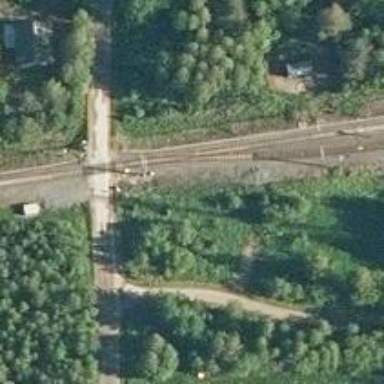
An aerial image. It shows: Railway with continuous electrified contact lines.